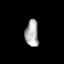
Tissue: skin
Cell type: Epithelial cells
Senescence score: 0.2853
Nuclear area (px): 346
Mean DAPI intensity: 172.454